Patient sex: F
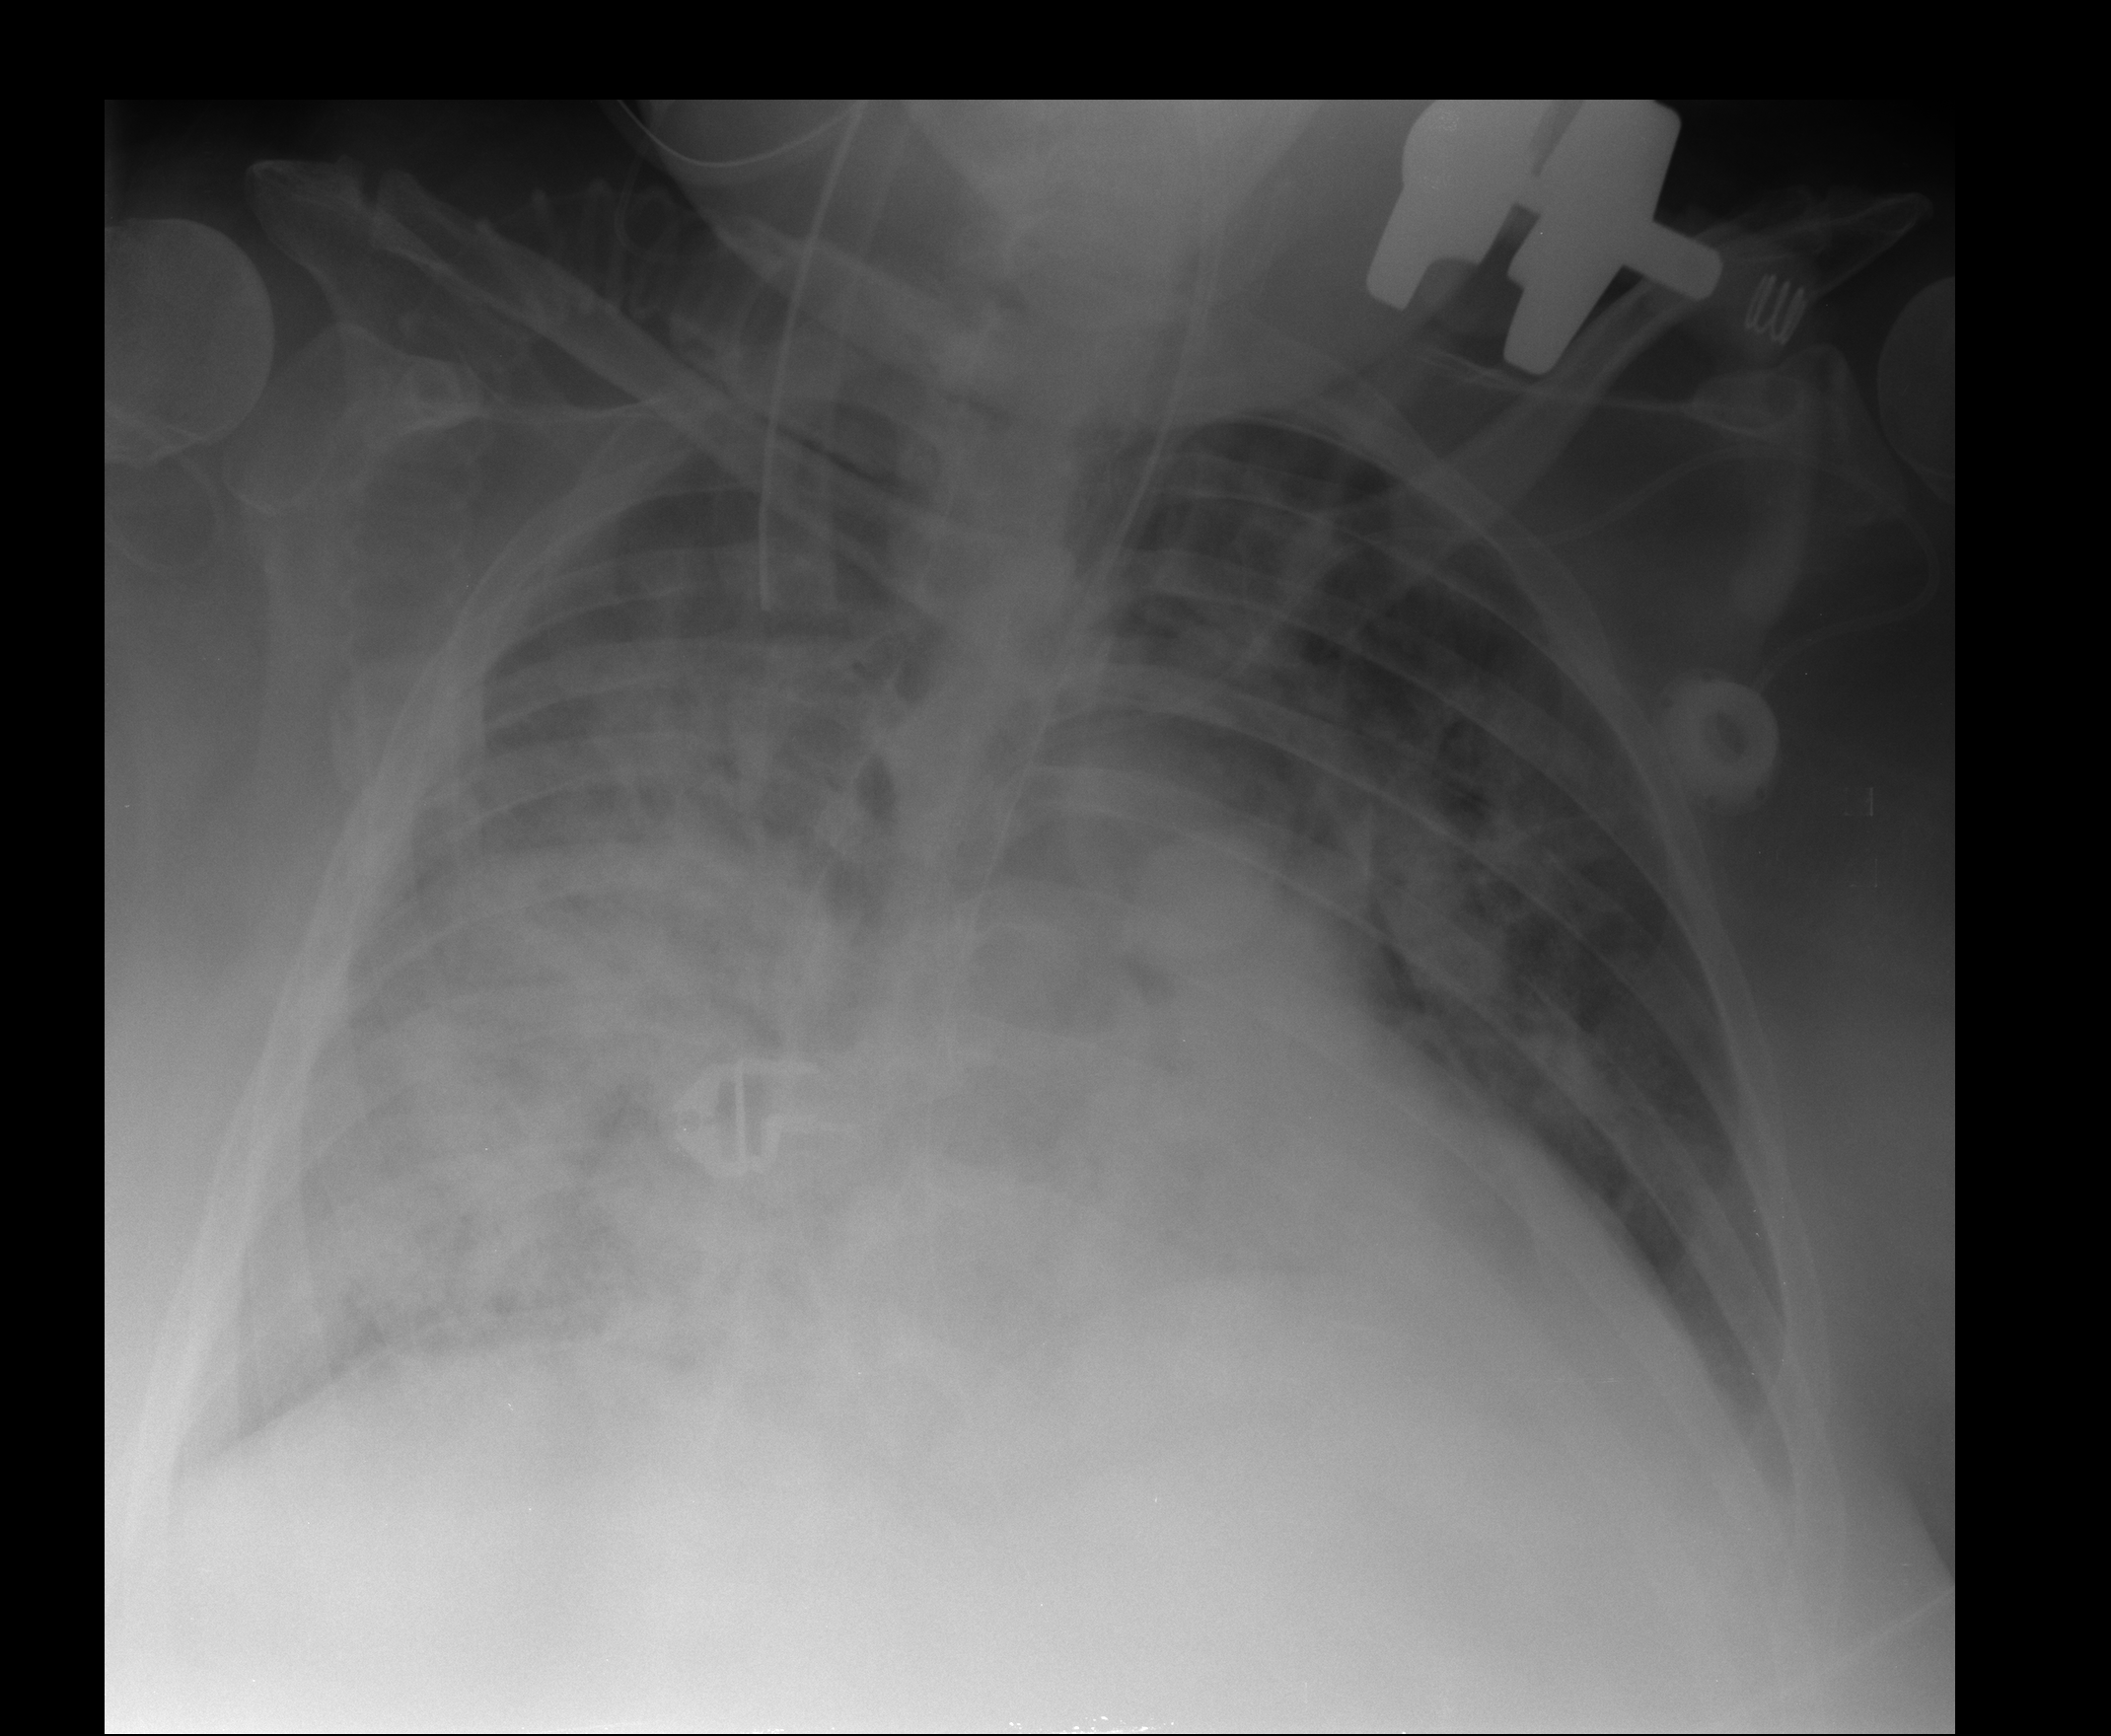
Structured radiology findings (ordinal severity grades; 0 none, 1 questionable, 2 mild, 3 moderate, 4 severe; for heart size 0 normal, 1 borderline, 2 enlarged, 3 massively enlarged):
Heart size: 2
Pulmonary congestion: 2
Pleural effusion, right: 0
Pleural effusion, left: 1
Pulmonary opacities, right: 4
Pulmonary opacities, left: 3
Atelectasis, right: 3
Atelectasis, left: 2